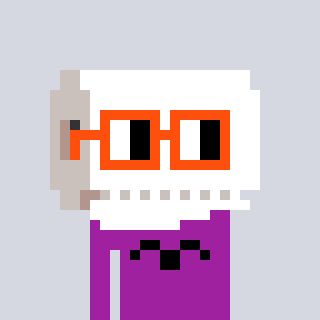
a pixel art character with square orange glasses, a toiletpaper-full-shaped head and a magenta-colored body on a cool background